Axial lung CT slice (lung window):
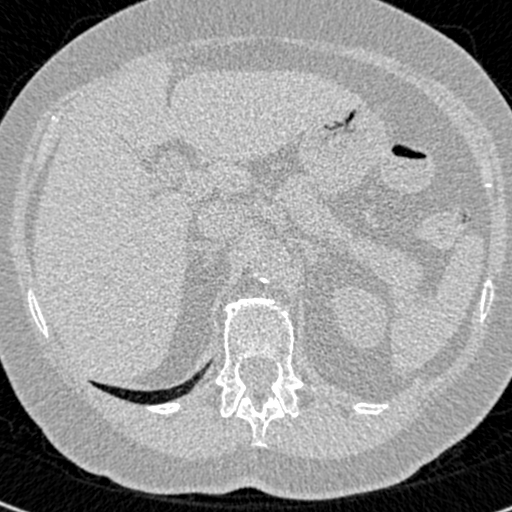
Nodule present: no